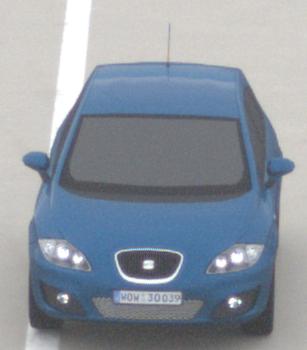
Make: SEAT
Model: Leon 1.4
Detailed model: Leon (1P)
Model produced from: 2009/04
Model produced until: 2010/08
Doors: 5
Color: blue
Road condition: dry road
Daytime: morning or afternoon
Contrast: low contrast